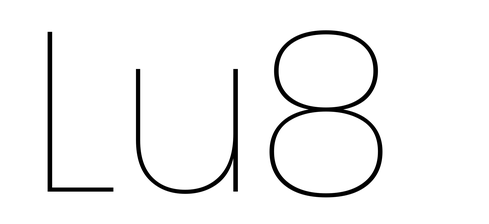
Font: Poppins-Thin